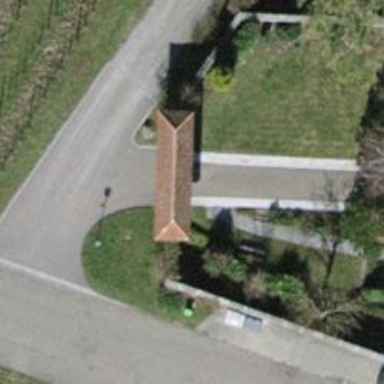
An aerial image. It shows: Gate.